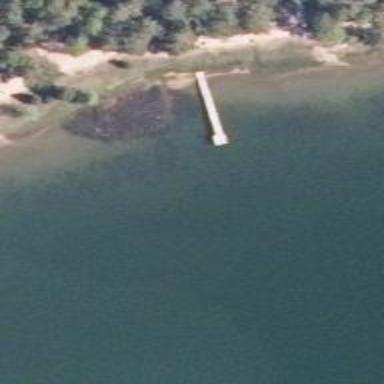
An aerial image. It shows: Man-made pier.